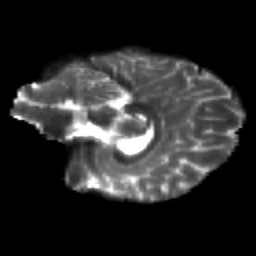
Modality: T2w
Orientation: sagittal
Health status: healthy
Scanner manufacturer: siemens
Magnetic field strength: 3 T
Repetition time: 12 s
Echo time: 0.092 s